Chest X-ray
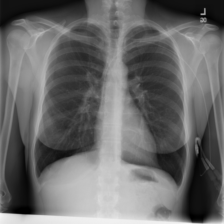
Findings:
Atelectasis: negative
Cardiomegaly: negative
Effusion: negative
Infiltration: negative
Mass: negative
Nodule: negative
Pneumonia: negative
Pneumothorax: negative
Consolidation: negative
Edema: negative
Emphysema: negative
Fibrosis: negative
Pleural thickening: negative
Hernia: negative